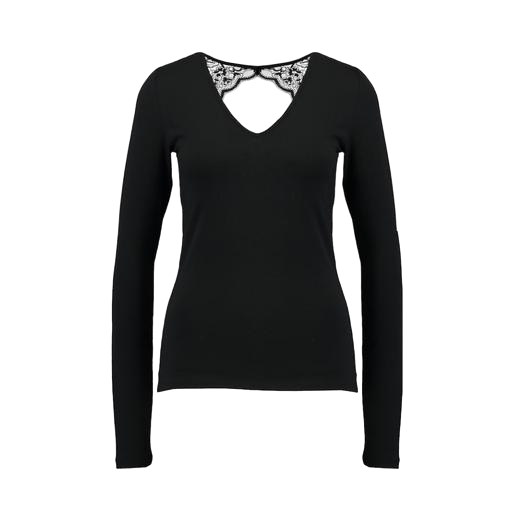
black v-neck top only macy, long-sleeve t-shirt only macy, black lace-yoke jersey t-shirt, white background